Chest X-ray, PA view. Patient: 66 years old, sex M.
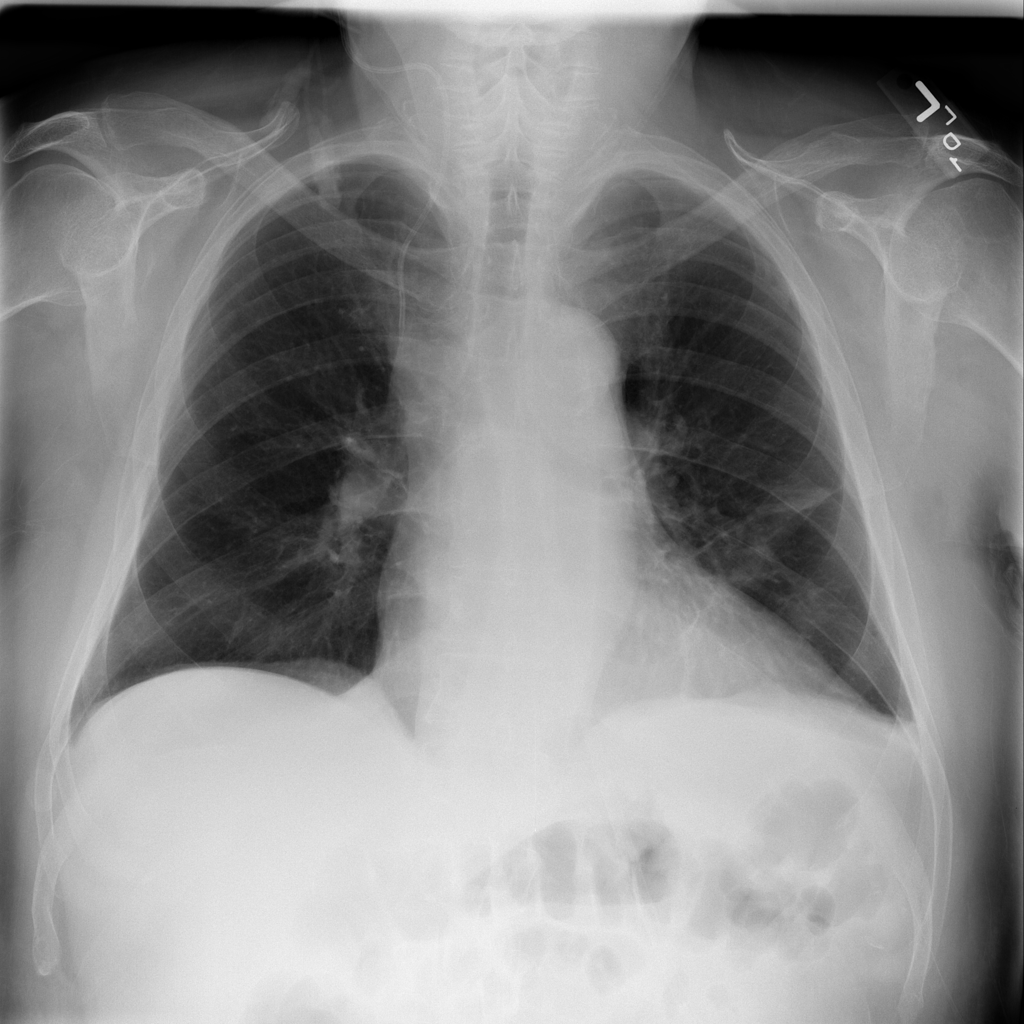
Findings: Atelectasis